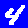
Digit: 4